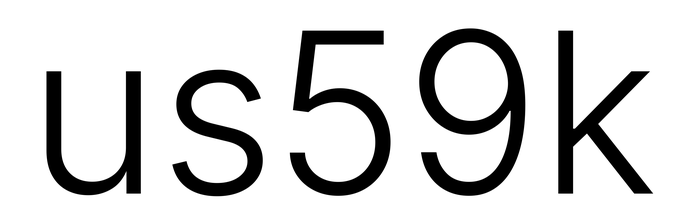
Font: Inter_Light